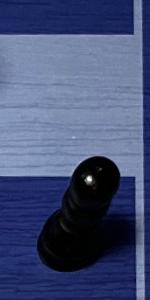
Label: Pawn_Black